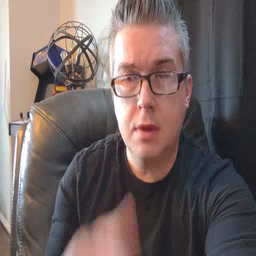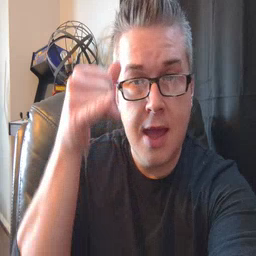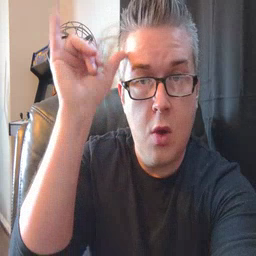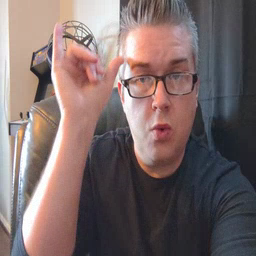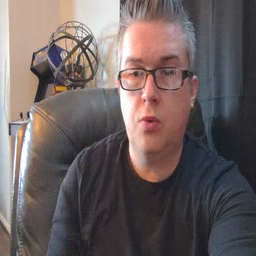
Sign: cow